Question: I got this pop-up calendar from the internet and I can run it using 'IE'. But when I tried to browse it using 'Firefox' or 'Chrome', the pop-up calendar is not working.
This is the external js file place in the '<head>' <URL>:
'''
<script src="../script/calendar.js?d6aa97d33d459ea3670056e737c99a3d"
type="text/javascript"></script>
'''
Code in HTML:
'''
<input type="text" readonly="readonly" class="blackcopy" name="txtReadyDate" id="txtReadyDate" size="10" maxlength="10" value="">
<input type="button" name="btnStartShipDate" style="width: 30px; height: 19px" value="..."/>
'''
And I have this javascript code which trigger the click event in the button. It is place at the last part with the rest of the codes:
'''
<script type="text/javascript">
var sDetector;
var sStop;
calendar.set("btnStartShipDate", "txtReadyDate", "left", 130, -20, document.frmObject.txtReadyDate.value);
function onMouseMove(val) {
if (sStop == 'stop') {
return false;
}
sDetector = val;
}
function sHide() {
if (sStop == 'stop') {
sStop = "";
calendar.hideCalendar()
}
if (sDetector == 'hide') {
calendar.hideCalendar()
sDetector = "";
}
}
</script>
'''
The calendar looks like this when it is working:

Any code there which has conflicts or not compatible with 'Firefox' & 'Chrome'?
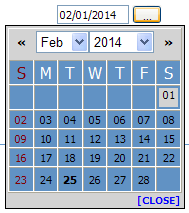
Answer: I found what is worng. Some where in the code of 'calendar.js' you will see a code like this:
'''
var input = document.getElementById(input_id);
'''
which is actually refering to this input:
'''
<input type="button" name="btnStartShipDate" style="width: 30px; height: 19px" value="..."/>
'''
Since 'getElementById' refer to an 'id' you need to put it an 'id' attribute like this:
'''
<input type="button" id="btnStartShipDate" name="btnStartShipDate" style="width: 30px; height: 19px" value="..."/>
'''
---
The thing is, 'IE browse' can somehow work it out even if the 'input' only has a 'name' attribute. But for the case of 'Firefox' and 'Chrome', 'getElementById' does not work until there is an 'id' attribute in the control.